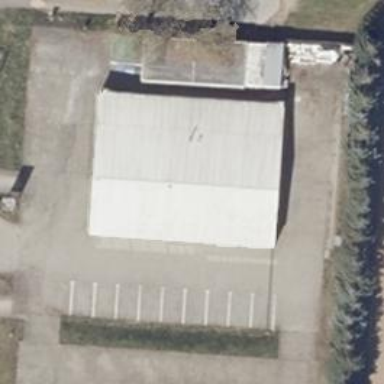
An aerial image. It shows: Commercial building with gabled roof.